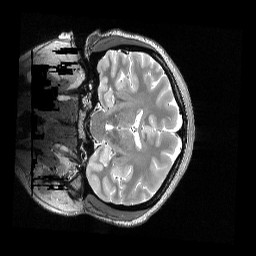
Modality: T2w
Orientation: coronal
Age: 24
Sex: female
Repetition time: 3.2 s
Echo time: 0.563 s